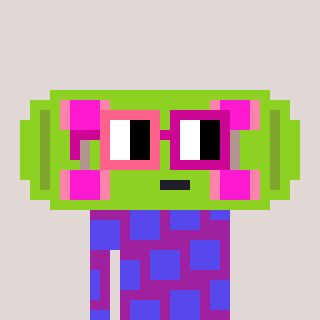
a pixel art character with square pink and red glasses, a skateboard-shaped head and a magenta-colored body on a warm background